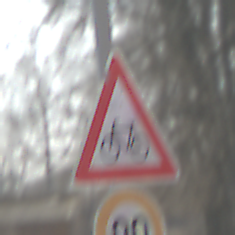
Verkehrszeichen: RadverkehrRechts
Zusatzzeichen unten: Geschwindigkeit80
Umgebung: Outdoor, Suburban
Tageszeit: MorningAfternoon
Wetter: PartlyCloudy
Licht: Natural
Jahreszeit: NotSpecified
Kontrast: HighContrast